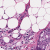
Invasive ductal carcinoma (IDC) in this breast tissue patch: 0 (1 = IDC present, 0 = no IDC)